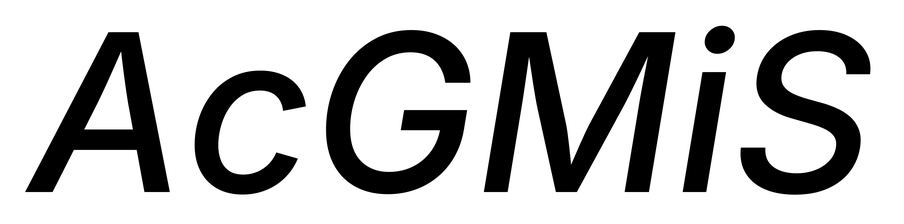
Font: Inter-Italic_Medium_Italic